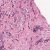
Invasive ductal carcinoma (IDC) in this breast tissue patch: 1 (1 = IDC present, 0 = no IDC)